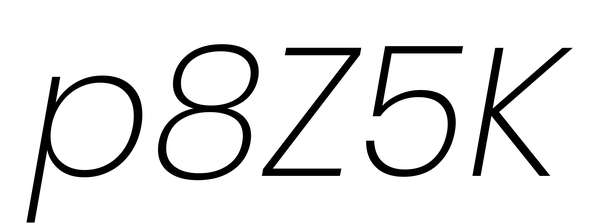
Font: Poppins-ExtraLightItalic